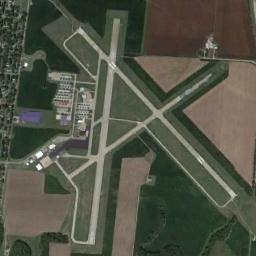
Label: airport